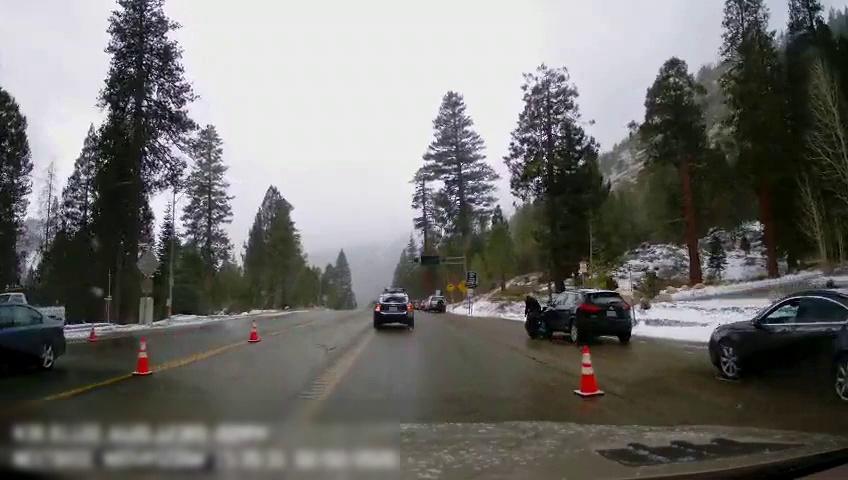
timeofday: Day
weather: Snowy
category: Drivable Space
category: Vehicles | SUV
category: Vehicles | SUV
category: Pedestrians
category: Vehicles | Car
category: Vehicles | Truck
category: Vehicles | Car
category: Vehicles | SUV
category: Lanes | Current Lane
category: Lanes | Opposite Lane
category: Lanes | Opposite Lane
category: Traffic | Signs
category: Traffic | Signs
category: Traffic | Signs